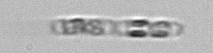
Label: Cerataulina_pelagica